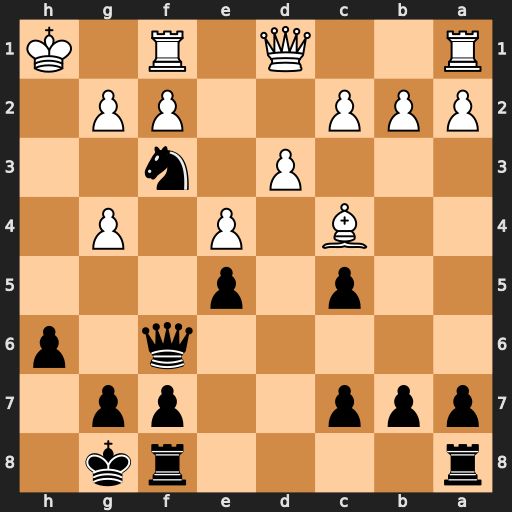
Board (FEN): r4rk1/ppp2pp1/5q1p/2p1p3/2B1P1P1/3P1n2/PPP2PP1/R2Q1R1K
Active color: b
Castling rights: -
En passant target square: -
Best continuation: Qh4#